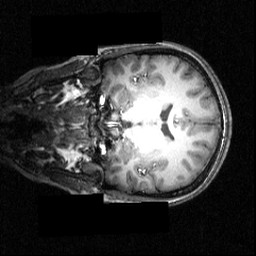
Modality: T1w
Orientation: coronal
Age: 20
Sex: female
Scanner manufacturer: siemens
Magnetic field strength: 3.951 T
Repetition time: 1.5 s
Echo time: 0.00335 s